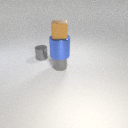
small gray metal cylinder to the right of small gray metal cylinder